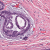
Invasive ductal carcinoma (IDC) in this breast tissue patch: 1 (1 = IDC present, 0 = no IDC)